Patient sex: F
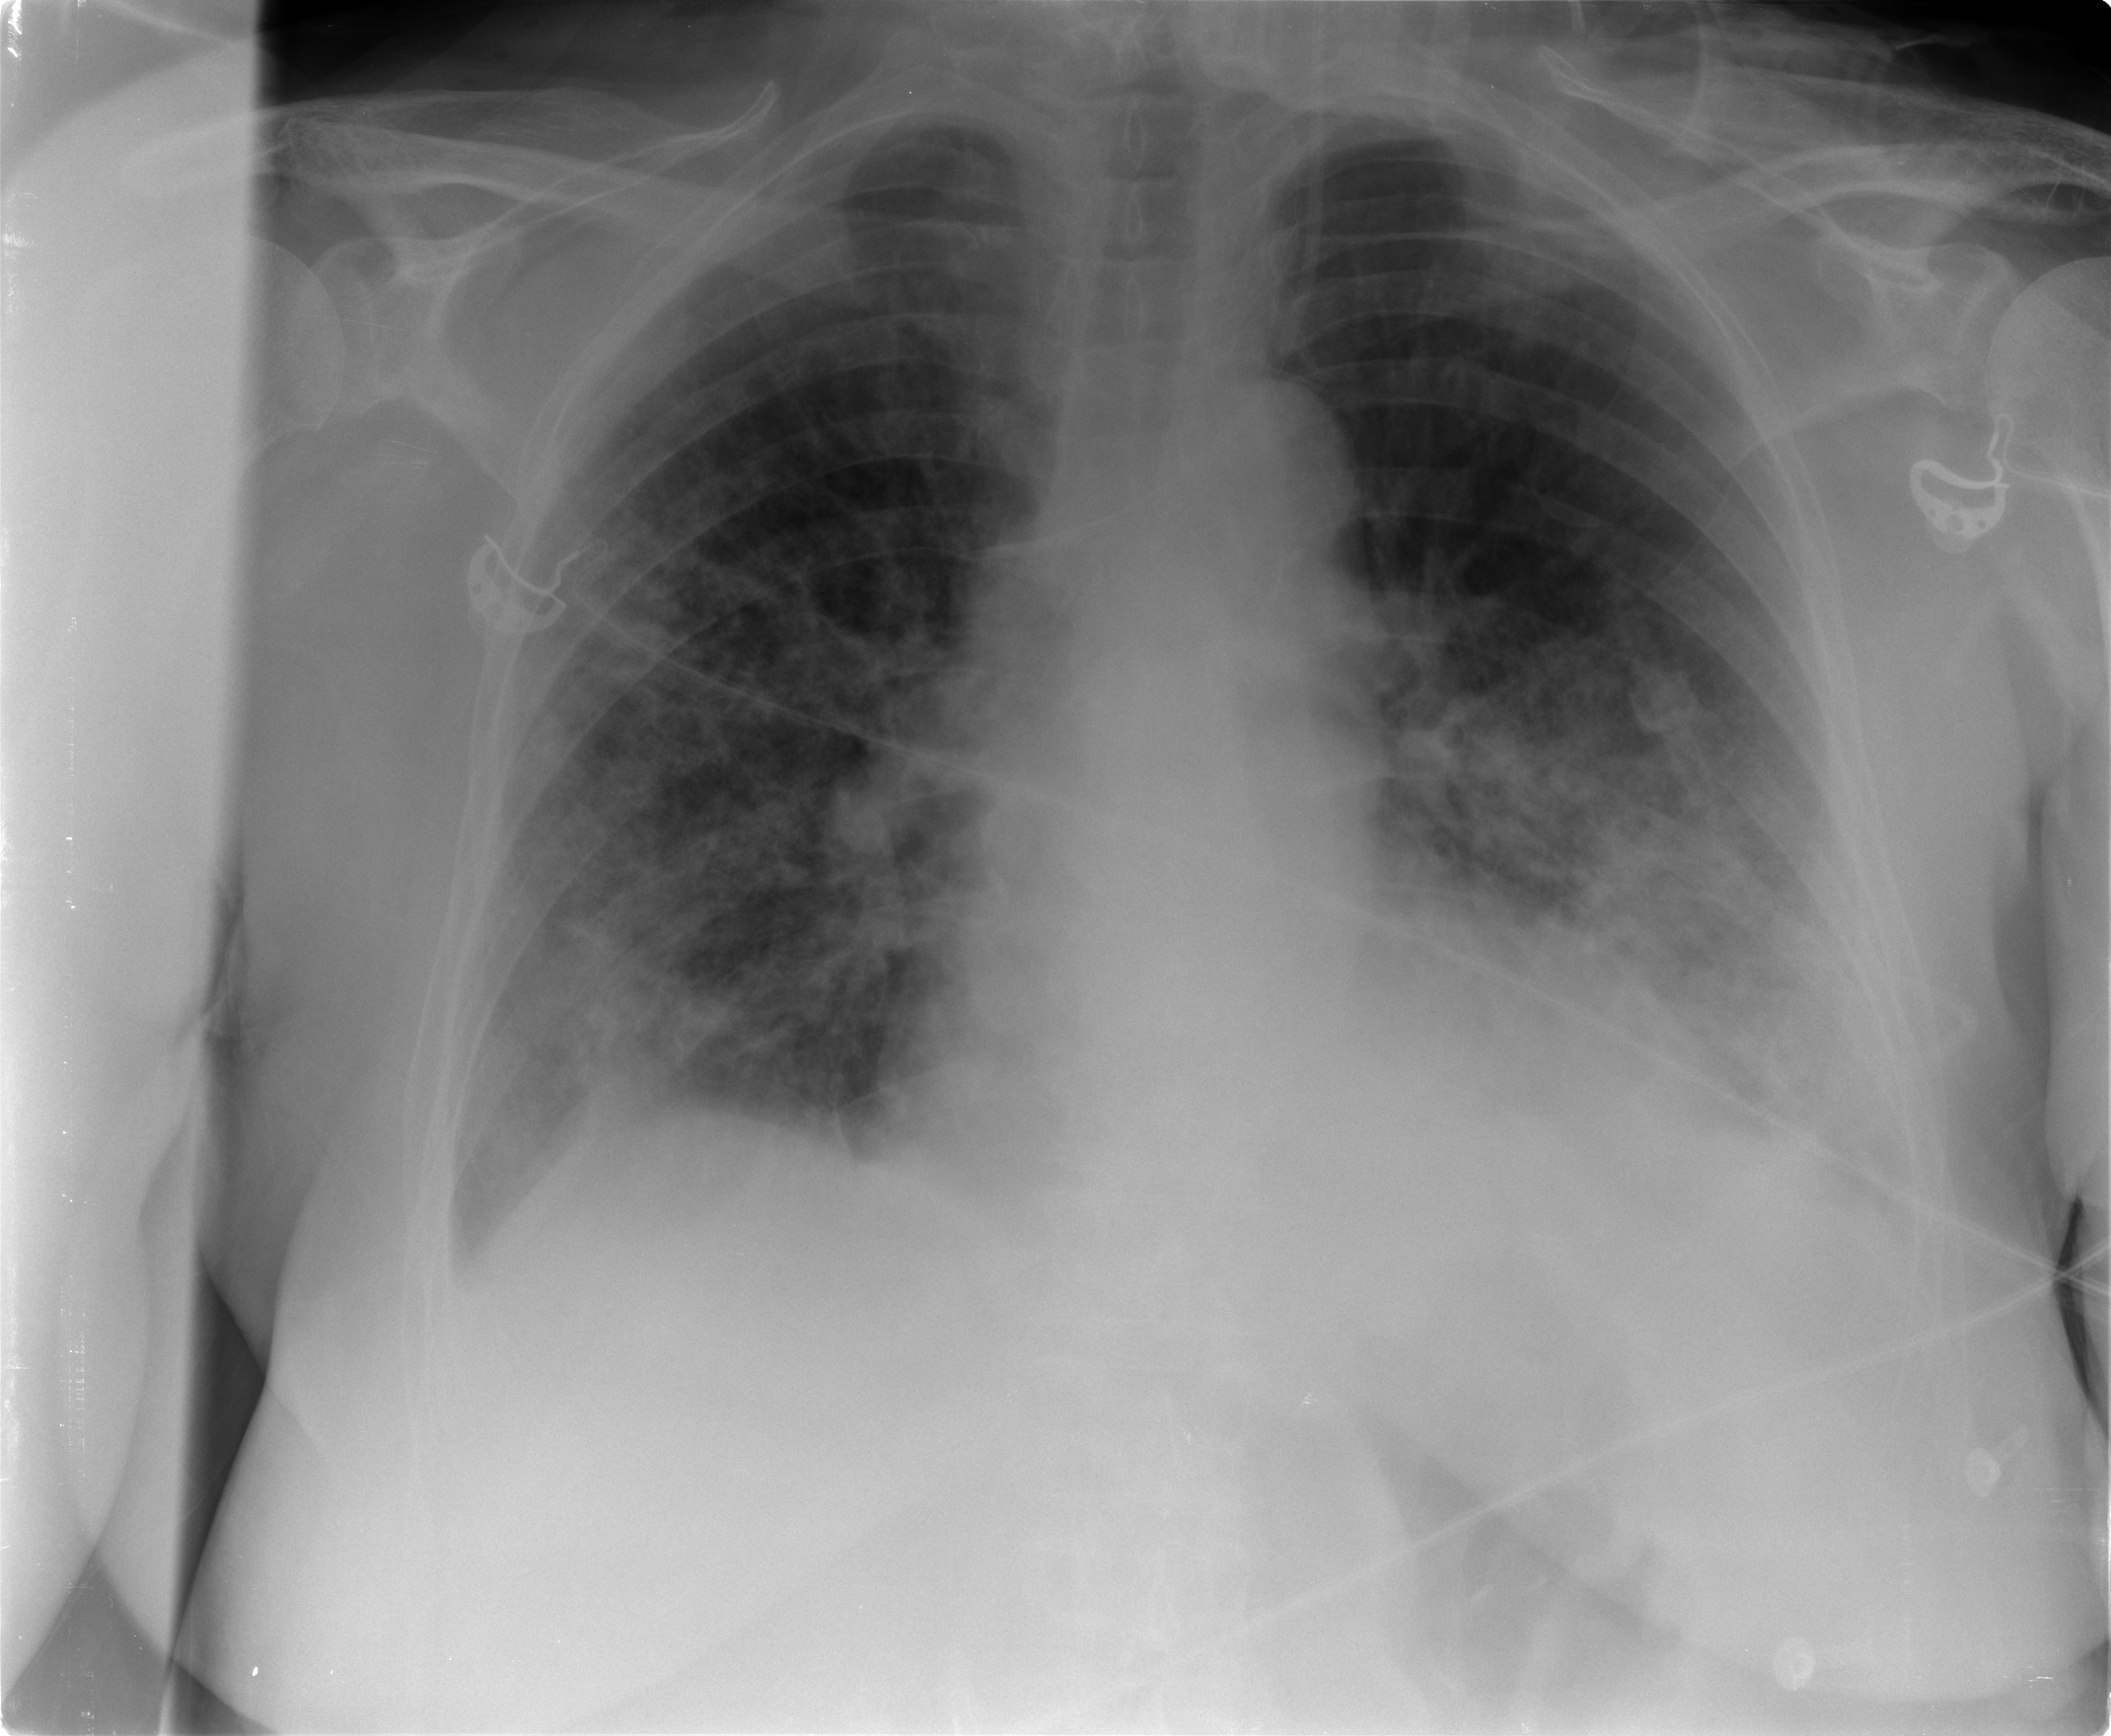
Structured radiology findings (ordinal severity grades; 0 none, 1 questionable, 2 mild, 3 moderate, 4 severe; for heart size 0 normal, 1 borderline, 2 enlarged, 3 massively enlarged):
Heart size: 2
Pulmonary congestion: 2
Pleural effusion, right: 1
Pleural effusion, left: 2
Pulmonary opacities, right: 3
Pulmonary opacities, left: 3
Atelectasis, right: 3
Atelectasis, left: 3